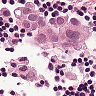
Metastatic tissue present: yes